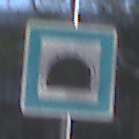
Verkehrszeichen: Tunnel
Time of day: MorningAfternoon
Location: Outdoor (Special)
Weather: Clear
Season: Winter
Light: Natural